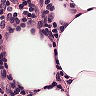
Metastatic tissue present: no